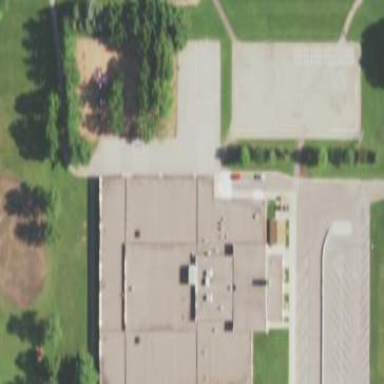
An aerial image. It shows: Primary school building.